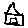
Label: house